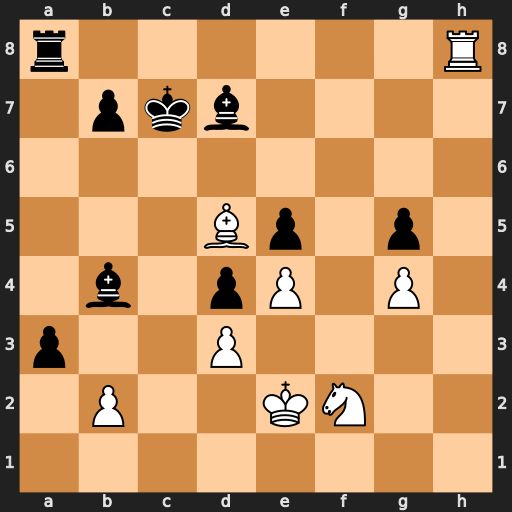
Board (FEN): r6R/1pkb4/8/3Bp1p1/1b1pP1P1/p2P4/1P2KN2/8
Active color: w
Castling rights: -
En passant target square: -
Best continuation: Rxa8 axb2 Ba2 Be6 Bb1